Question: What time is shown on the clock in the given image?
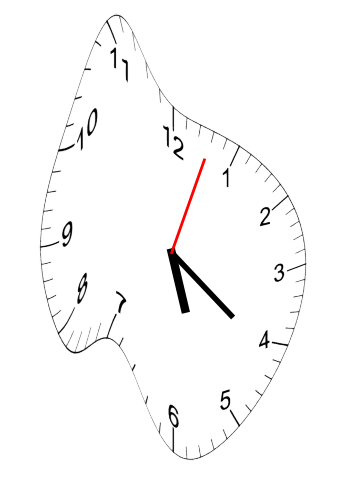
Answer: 05:21:03